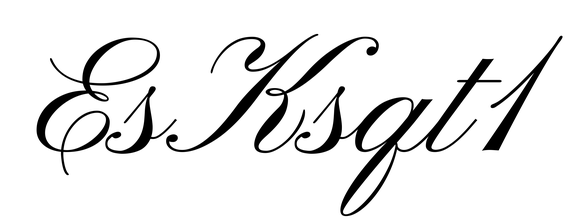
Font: PinyonScript-Regular